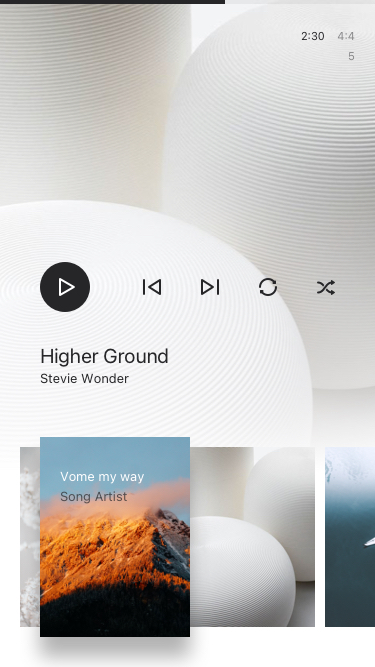
Text in this UI design:
Higher Ground
Stevie Wonder
Vome my way
Song Artist
2:30
4:45